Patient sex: M
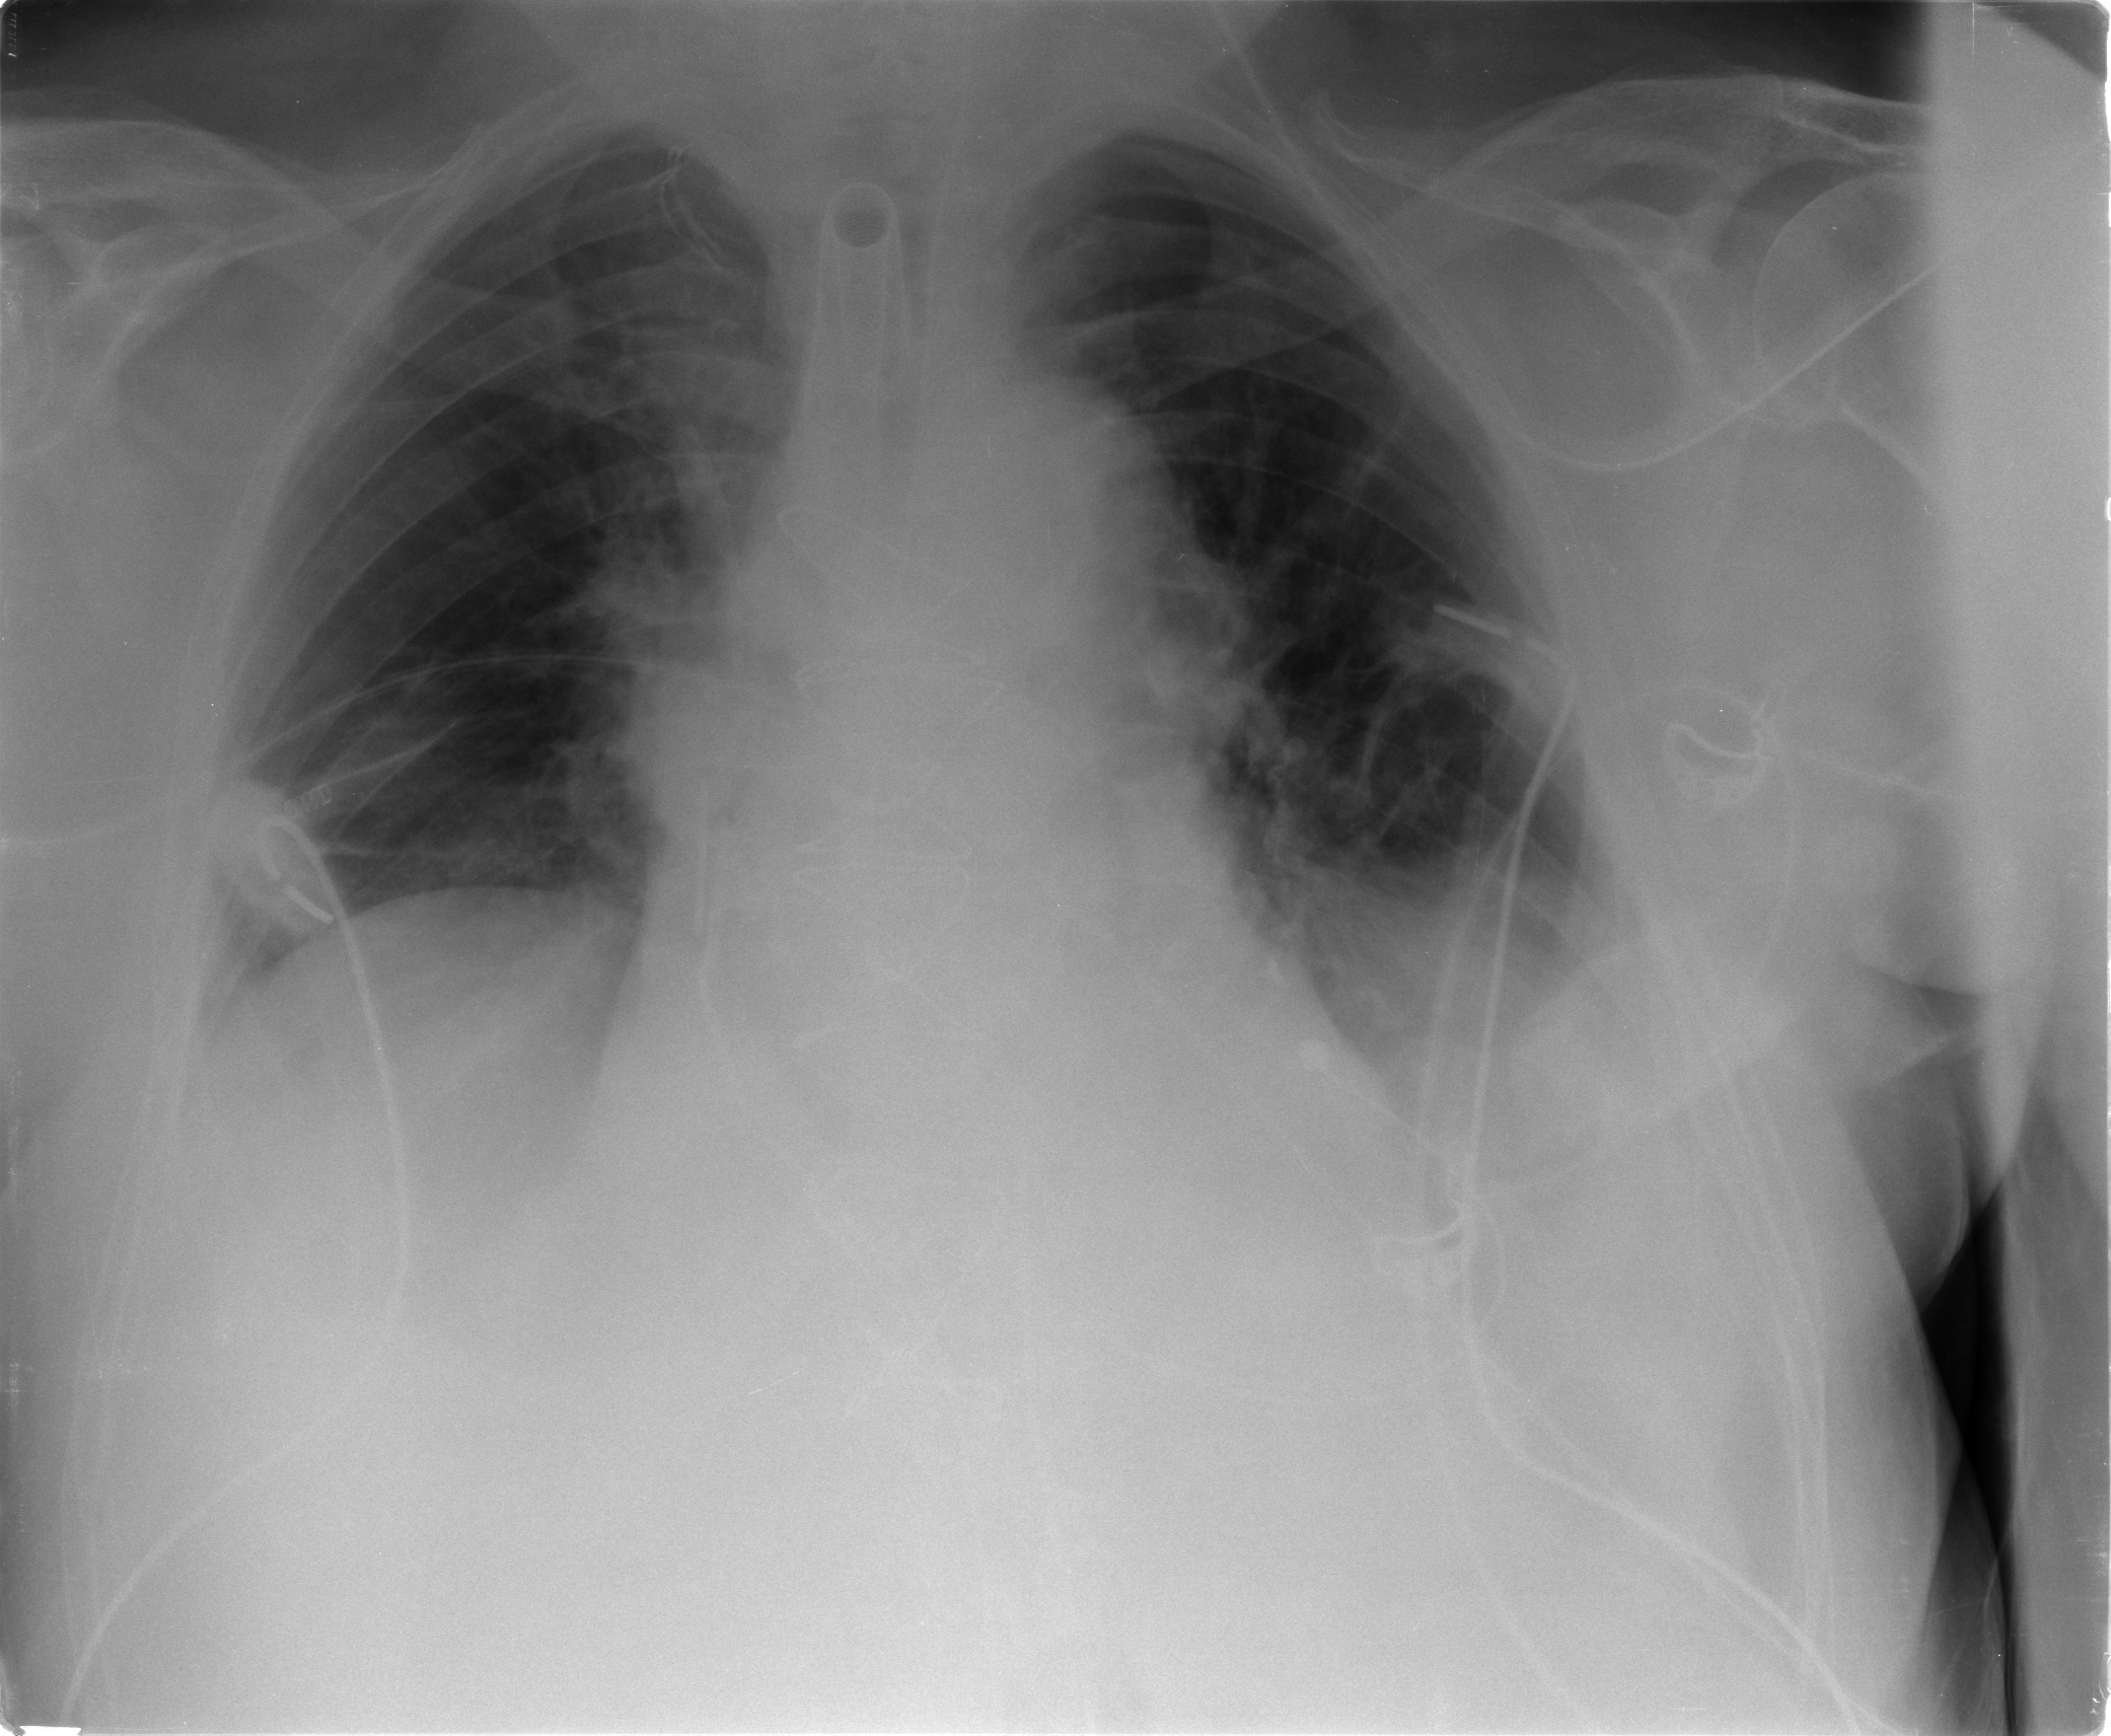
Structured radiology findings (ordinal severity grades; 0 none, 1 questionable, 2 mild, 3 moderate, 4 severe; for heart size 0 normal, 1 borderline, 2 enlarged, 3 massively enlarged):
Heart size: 0
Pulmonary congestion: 1
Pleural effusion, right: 0
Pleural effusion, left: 1
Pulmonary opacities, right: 0
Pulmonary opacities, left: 0
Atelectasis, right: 1
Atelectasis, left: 2